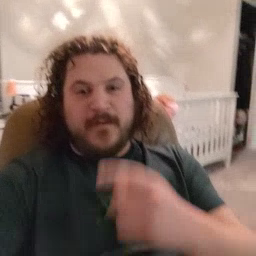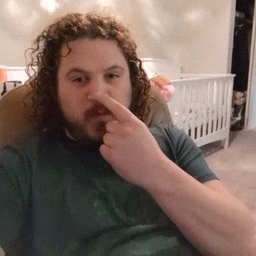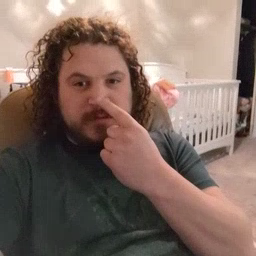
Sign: nose